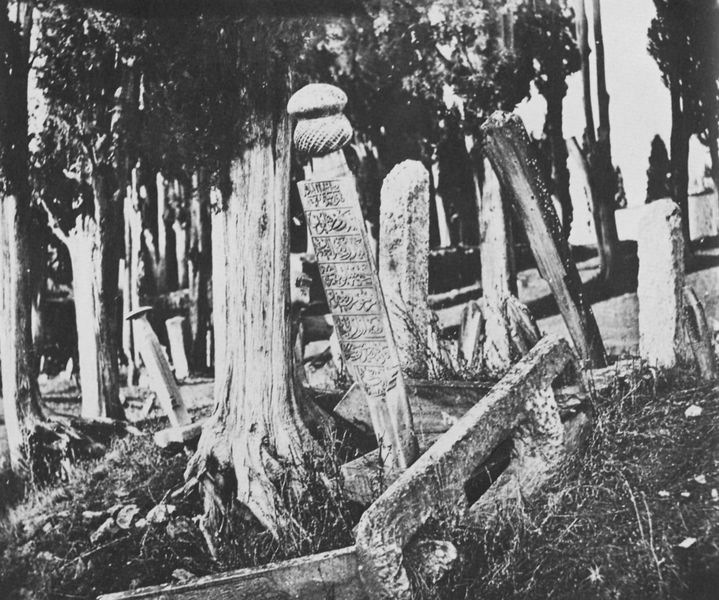
Titel: Türkischer Friedhof in Konstantinopel
Künstler: Gebrüder Abdullah
Schlagwörter: baum, dunkel, gestein, himmel, schatten, weiß, baumstämme, bäume, landschaft, blumen, grau, hell, holz, licht, schwarz, gras, weg, wiese, zaun, ornament, stein, steine, tod, baumstamm, erde, hügel, stamm, schräg, wald, skulptur, vase, japan, schrift, abhang, hang, mauer, wise, stämme, inschrift, balken, schriftzeichen, foto, fotografie, ruine, wurzel, pfahl, beton, denkmal, schwarz-weiß, friedhof, schnitzerei, photo, arabisch, wurzeln, verwest, grab, gräber, kraut, fotographie, turban, schief, umgefallen, hölzer, schnitzen, schnitzereien, verfallen, grabmal, wegweiser, stele, grabstein, grabsteine, muslimisch, unordentlich, grabplatte, geländet, jüdisch, bääume, schrägansicht, arabische schrift, eingelassen, verwittert, umgestürtzt, totems, waldfriedhof, szaun, grabstine, aufgelassen, selbst mord